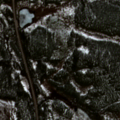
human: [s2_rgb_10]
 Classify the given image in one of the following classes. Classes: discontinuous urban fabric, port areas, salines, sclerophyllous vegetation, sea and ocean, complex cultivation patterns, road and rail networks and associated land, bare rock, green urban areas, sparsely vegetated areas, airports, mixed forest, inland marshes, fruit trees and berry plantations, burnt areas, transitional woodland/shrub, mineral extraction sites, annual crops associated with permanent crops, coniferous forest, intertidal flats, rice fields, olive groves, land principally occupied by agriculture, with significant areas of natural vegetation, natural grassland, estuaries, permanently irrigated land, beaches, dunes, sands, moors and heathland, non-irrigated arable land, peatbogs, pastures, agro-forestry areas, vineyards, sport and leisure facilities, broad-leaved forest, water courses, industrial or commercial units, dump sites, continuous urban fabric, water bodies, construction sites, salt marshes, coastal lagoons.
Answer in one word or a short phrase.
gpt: coniferous forest, transitional woodland/shrub